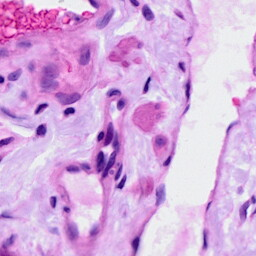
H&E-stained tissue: Ovarian